【题型】解答题　【知识点】解析几何　【难度】medium
如图1，已知椭圆$\Gamma$的方程为$\frac{x^2}{a^2} + \frac{y^2}{b^2} = 1$（$a > b > 0$）和椭圆$\tau$: $\frac{x^2}{4} + \frac{y^2}{2} = 1$，其中$A$，$B$分别是椭圆$\tau$的左右顶点。若$A$，$B$恰好为椭圆$\Gamma$的两个焦点，椭圆$\Gamma$和椭圆$\tau$有相同的离心率。

(1) 求椭圆$\Gamma$的方程；

(2) 如图2，若$P$是椭圆$\Gamma$上一点，射线$AP$，$BP$分别交椭圆$\tau$于$M$，$N$，连接$AN$，$BM$（$P$，$M$，$N$均在$x$轴上方）。求证：$NB$，$MA$斜率之积$k_{NB} \cdot k_{MA}$为定值，求出这个定值；

(3) 在（2）的条件下，若$AN \parallel BM$，且两条平行线的斜率为$k(k > 0)$，求正数$k$的值。
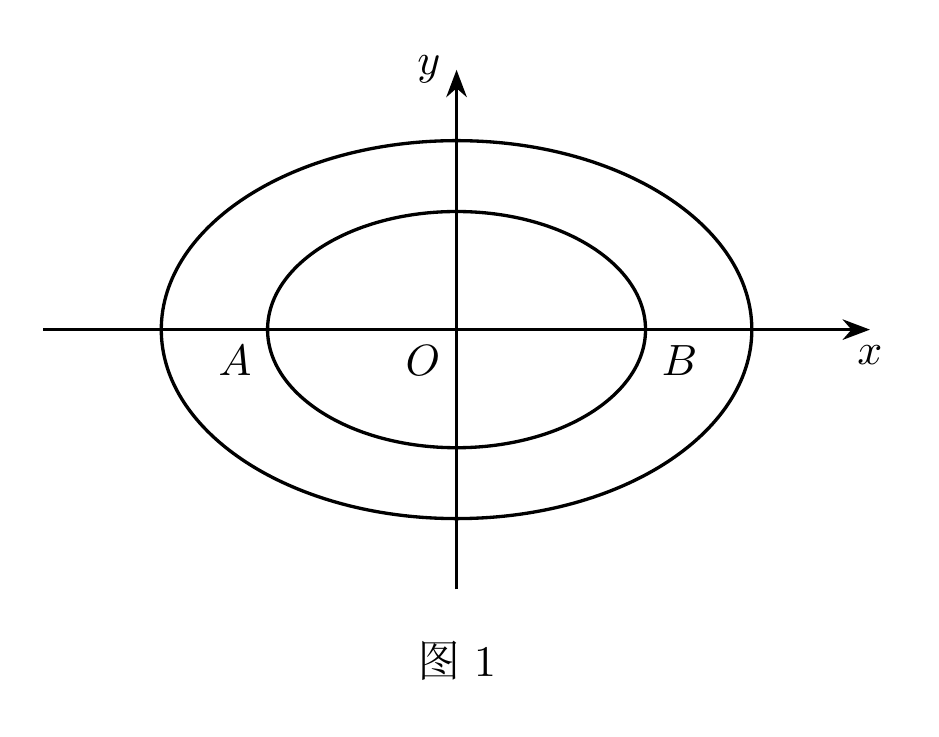
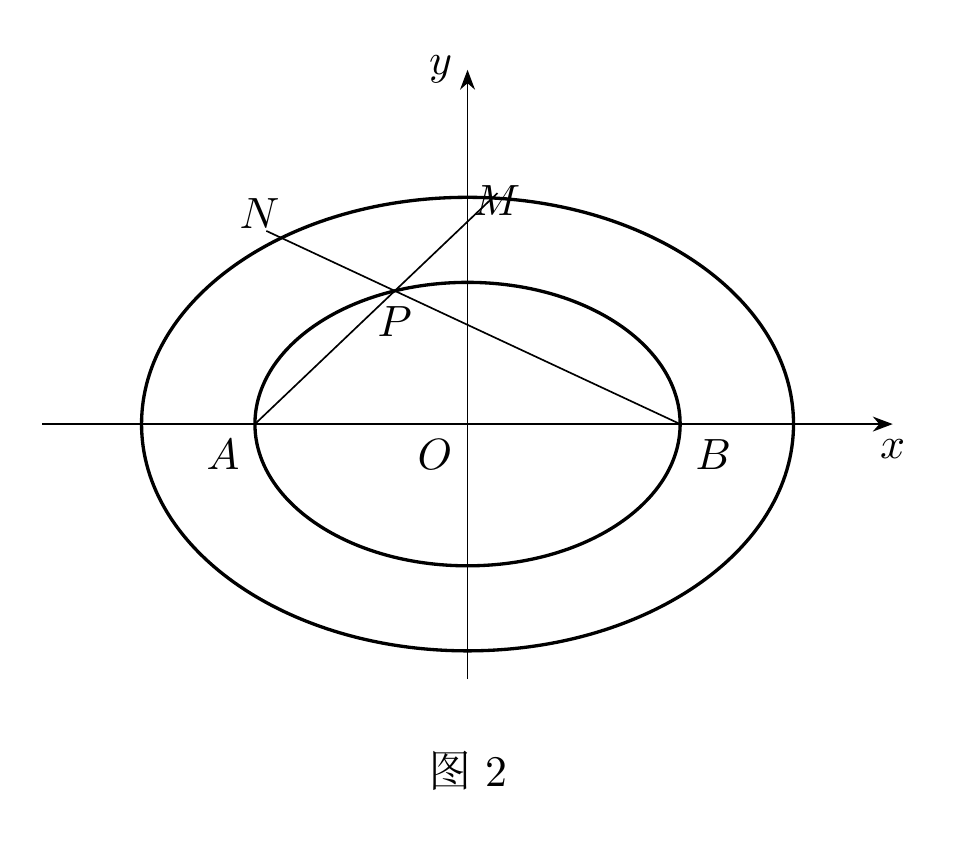
【解答】
【详解】
(1) 由椭圆 $\tau$: $\frac{x^2}{4} + \frac{y^2}{2} = 1$ 的方程可知，椭圆 $\tau$ 的离心率为 $\frac{\sqrt{2}}{2}$，$B(2,0)$。

设椭圆 $\Gamma$ 的半焦距为 $c$，

由已知 $c = 2$，$\frac{2}{a} = \frac{\sqrt{2}}{2}$，

所以 $a = 2\sqrt{2}$，$b^2 = a^2 - 4 = 4$，

所以椭圆 $\Gamma$ 的方程为 $\frac{x^2}{8} + \frac{y^2}{4} = 1$。

(2) 设 $P(m,n)$，则 $\frac{m^2}{8} + \frac{n^2}{4} = 1$，$NB$ 的斜率即 $PB$ 的斜率，$MA$ 的斜率即 $PA$ 的斜率，

因为 $A(-2,0)$，$B(2,0)$，$k_{NB} = \frac{n}{m - 2}$，$k_{MA} = \frac{n}{m + 2}$，

所以 $k_{NB} \cdot k_{MA} = \frac{n}{m - 2} \cdot \frac{n}{m + 2} = \frac{n^2}{m^2 - 4} = \frac{2 - \frac{m^2}{2}}{m^2 - 4} = -\frac{1}{2}$，

所以 $NB$，$MA$ 斜率之积 $k_{NB} \cdot k_{MA}$ 为定值，且定值为 $-\frac{1}{2}$。

(3) 设 $N(x_1,y_1)$，$M(x_2,y_2)$，由于 $k > 0$，所以 $x_2 > x_A = -2$，$x_1 > x_B = 2$，

设直线 $AN$ 方程为 $y = k(x_1 + 2)$，直线 $BM$ 方程为 $y = k(x_2 - 2)$，

联立
$$
\begin{cases}
y = k(x_1 + 2) \\
x_1^2 + 2y_1^2 = 8
\end{cases}
$$
得：$(1 + 2k^2)x_1^2 + 8k^2x_1 + 8(k^2 - 1) = 0$，

联立
$$
\begin{cases}
y = k(x_2 - 2) \\
x_2^2 + 2y_2^2 = 8
\end{cases}, \quad (1 + 2k^2)x_2^2 - 8k^2x_2 + 8(k^2 - 1) = 0,
$$

因为 $x_1 + x_2 > -2 + 2 = 0$ 且 $x_1 \neq -x_2$，
所以 $x_1, (-x_2)$ 是方程 $(1 + 2k^2)x^2 + 8k^2x + 8(k^2 - 1) = 0$ 的两个实数根，$\Delta > 0$ 恒成立，

则
$$
\begin{cases}
x_1 - x_2 = -\frac{8k^2}{1 + 2k^2} \\
-x_1x_2 = \frac{8(k^2 - 1)}{1 + 2k^2}
\end{cases},
$$

$$
k_{NB} \cdot k_{MA} = \frac{y_1}{x_1 - 2} \cdot \frac{y_2}{x_2 + 2} = \frac{k^2(x_1 + 2)(x_2 - 2)}{(x_1 - 2)(x_2 + 2)} = -\frac{1}{2},
$$

整理得 $(2k^2 + 1)x_1x_2 - (4k^2 - 2)(x_1 - x_2) - (8k^2 + 4) = 0$，

$$
(2k^2 + 1)\left(-\frac{8(k^2 - 1)}{1 + 2k^2}\right) - (4k^2 - 2)\left(-\frac{8k^2}{1 + 2k^2}\right) - (8k^2 + 4) = 0,
$$

解得 $k^2 = \frac{1}{6}$，又 $k > 0$，

所以 $k = \frac{\sqrt{6}}{6}$。